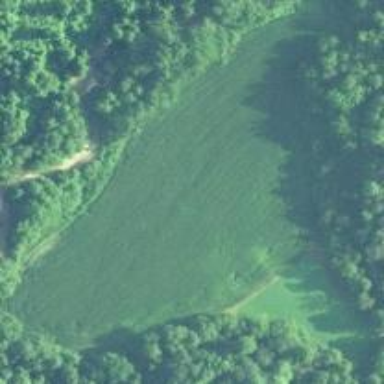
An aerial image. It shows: Beautiful meadow.